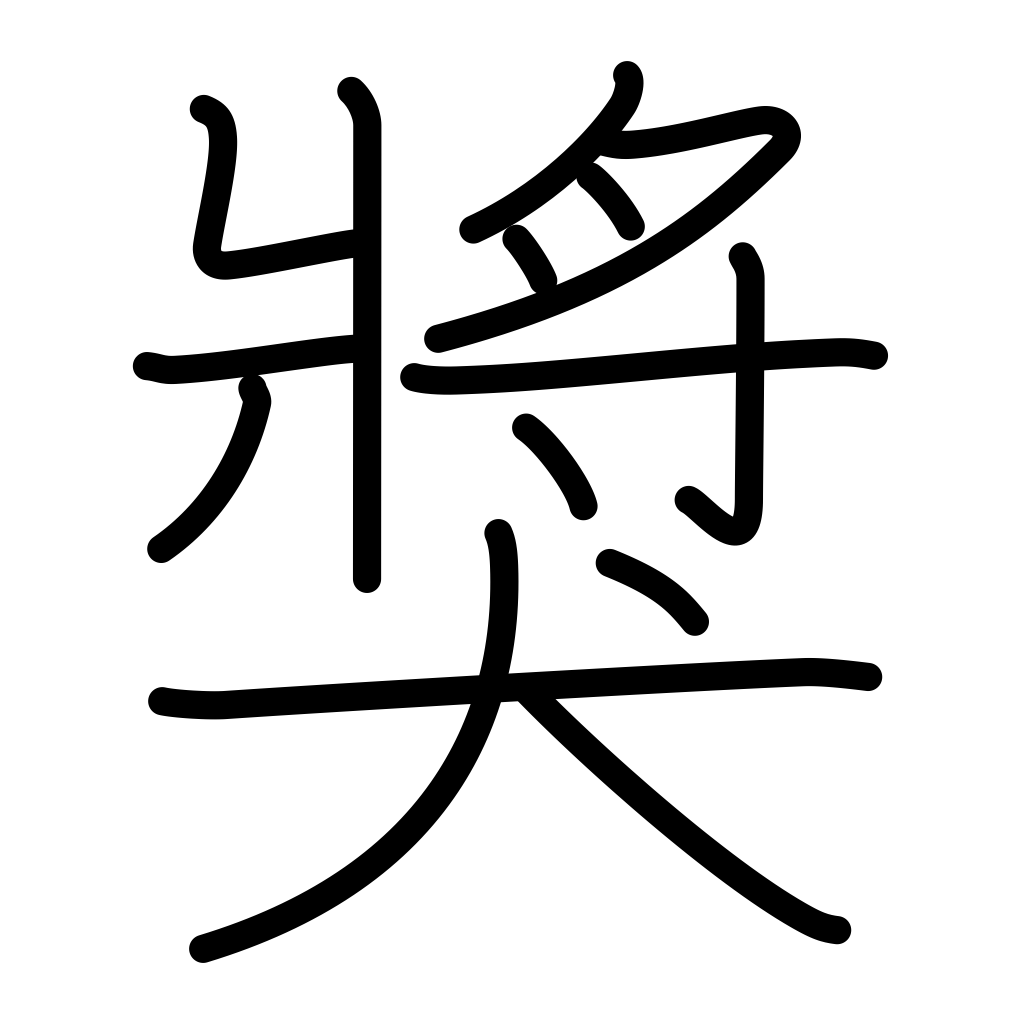
Meaning: prize, reward, give award to